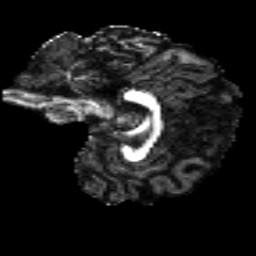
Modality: FA
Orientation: sagittal
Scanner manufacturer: siemens
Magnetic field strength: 3 T
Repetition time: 4.16 s
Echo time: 0.0806 s